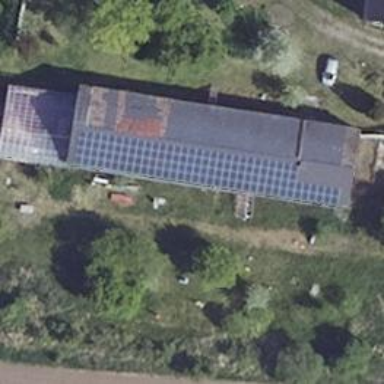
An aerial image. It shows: Small solar photovoltaic panel generator is producing electricity.